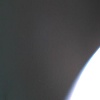
Label: space